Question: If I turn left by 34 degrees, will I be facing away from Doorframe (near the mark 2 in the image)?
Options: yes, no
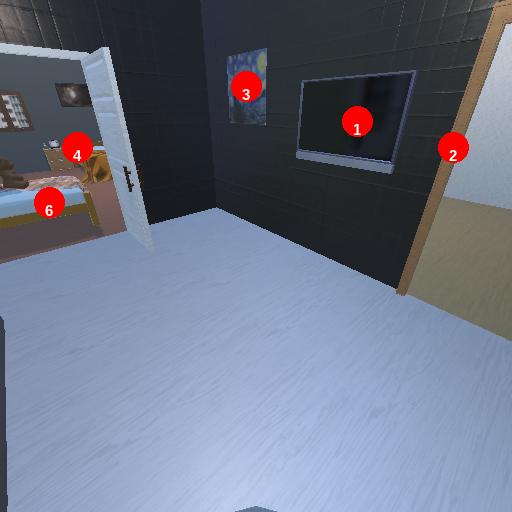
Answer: yes